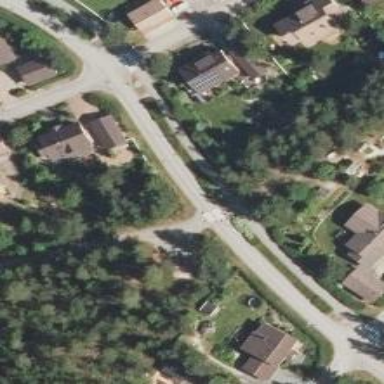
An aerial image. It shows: Uncontrolled road crossing.